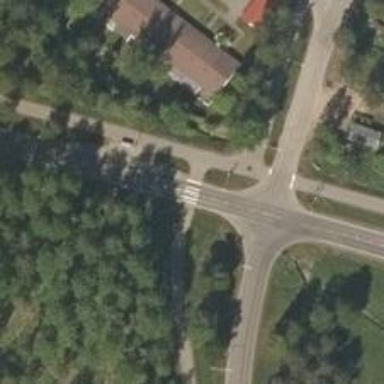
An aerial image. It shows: Asphalt cycleway featuring zebra crossing. The crossing is uncontrolled.